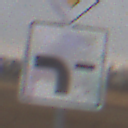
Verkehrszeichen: VerlaufVorfahrtsstrasse6
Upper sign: Vorfahrtsstrasse
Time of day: Midday
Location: Outdoor (RoadRail)
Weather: Overcast
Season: NotSpecified
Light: Natural